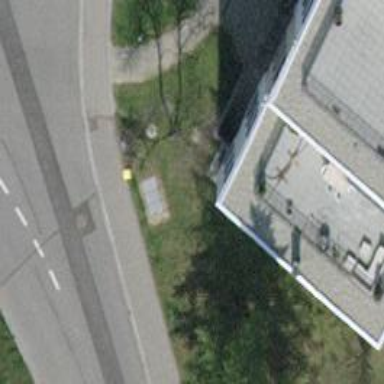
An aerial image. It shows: Post box.